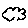
Label: cloud